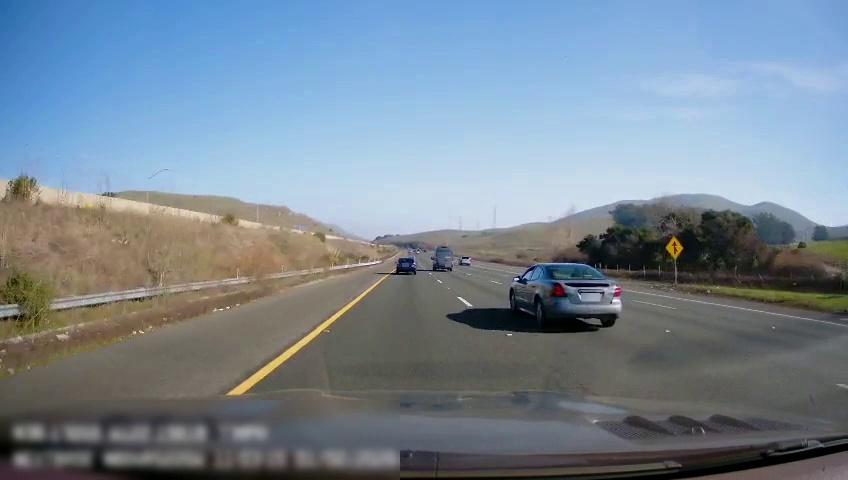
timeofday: Day
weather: Sunny
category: Drivable Space
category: Vehicles | Car
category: Vehicles | Car
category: Vehicles | Van
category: Vehicles | Car
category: Lanes | Alternate Lane
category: Lanes | Alternate Lane
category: Lanes | Alternate Lane
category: Lanes | Current Lane
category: Lanes | Alternate Lane
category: Traffic | Signs